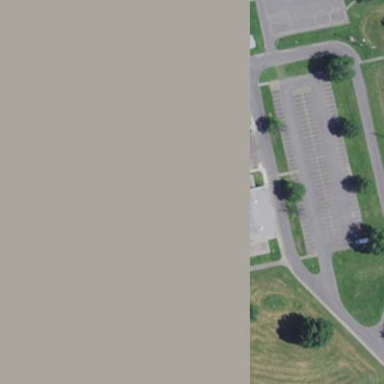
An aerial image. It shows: School.